Here is the wavelet time-frequency representation (scalogram) of a rolling-element bearing's vibration measurement. Based on the visible evidence, which condition applies: normal, inner_race, outer_race, ball?
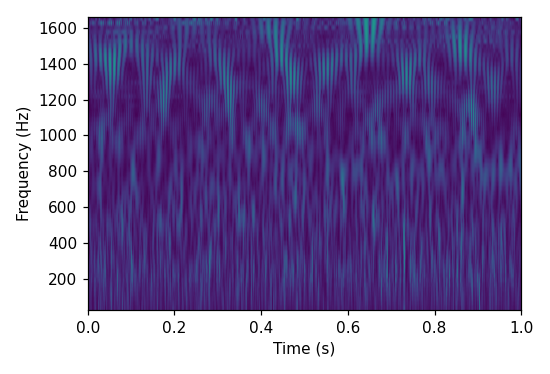
Answer: normal